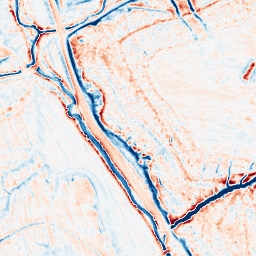
Category: edge_preserving
Decomposition family: anisotropic_diffusion
Decomposition parameters: iterations: 20
kappa: 30
gamma: 0.2
Upsampling method: edge_directed
Upsampling parameters: scale: 2
Upsampling scale: 2